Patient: sex F, age 82
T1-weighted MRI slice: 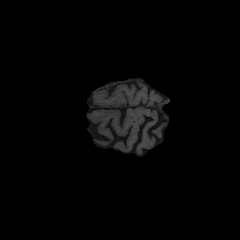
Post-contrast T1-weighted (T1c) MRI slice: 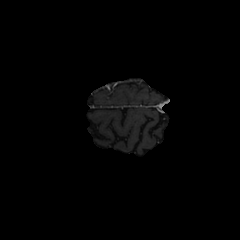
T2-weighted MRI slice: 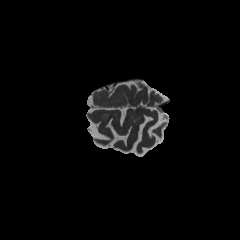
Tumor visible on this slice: yes
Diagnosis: Glioblastoma, IDH-wildtype
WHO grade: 4